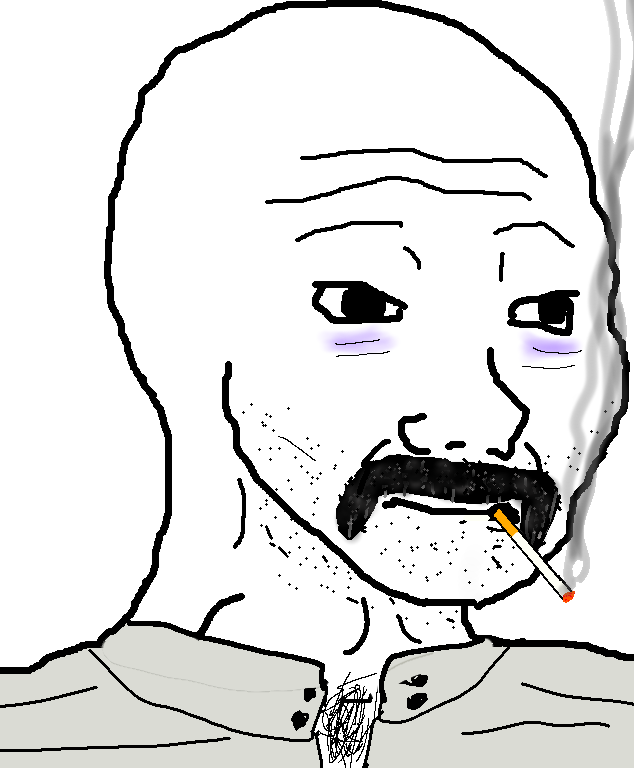
Label: 5_Doomer